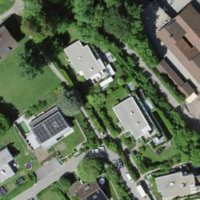
EUNIS habitat code: 55
Species observed at this site:
Tussilago farfara